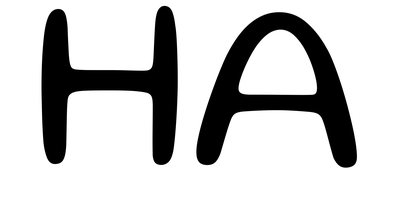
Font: Gluten_Light